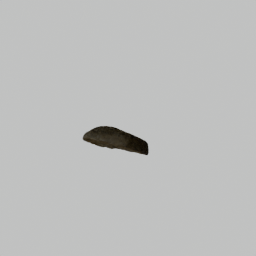
Label: nature